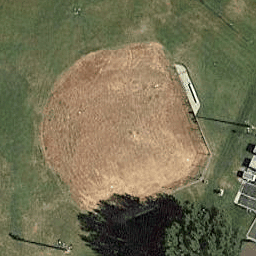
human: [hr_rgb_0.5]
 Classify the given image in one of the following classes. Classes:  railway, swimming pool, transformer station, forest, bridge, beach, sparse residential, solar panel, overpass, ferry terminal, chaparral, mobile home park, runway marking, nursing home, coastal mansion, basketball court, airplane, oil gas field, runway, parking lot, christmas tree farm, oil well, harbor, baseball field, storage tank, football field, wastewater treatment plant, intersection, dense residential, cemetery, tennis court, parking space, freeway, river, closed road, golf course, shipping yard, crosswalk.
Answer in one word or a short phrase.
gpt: baseball field